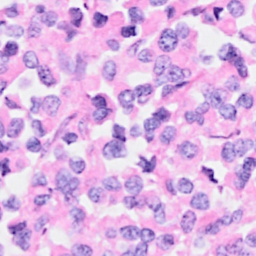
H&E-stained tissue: Breast